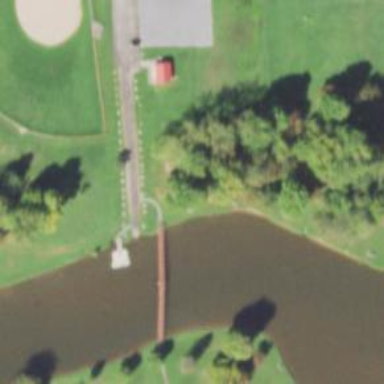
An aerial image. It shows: Footway on bridge.